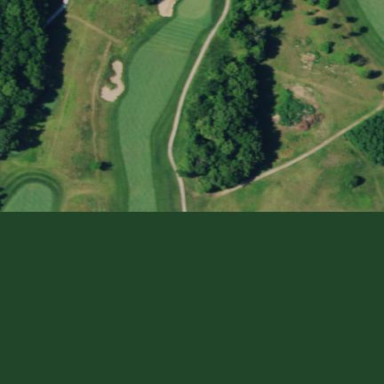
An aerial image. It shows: Rough area in golf course.